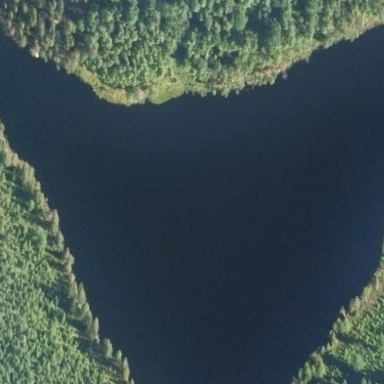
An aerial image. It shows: Lake with natural water.